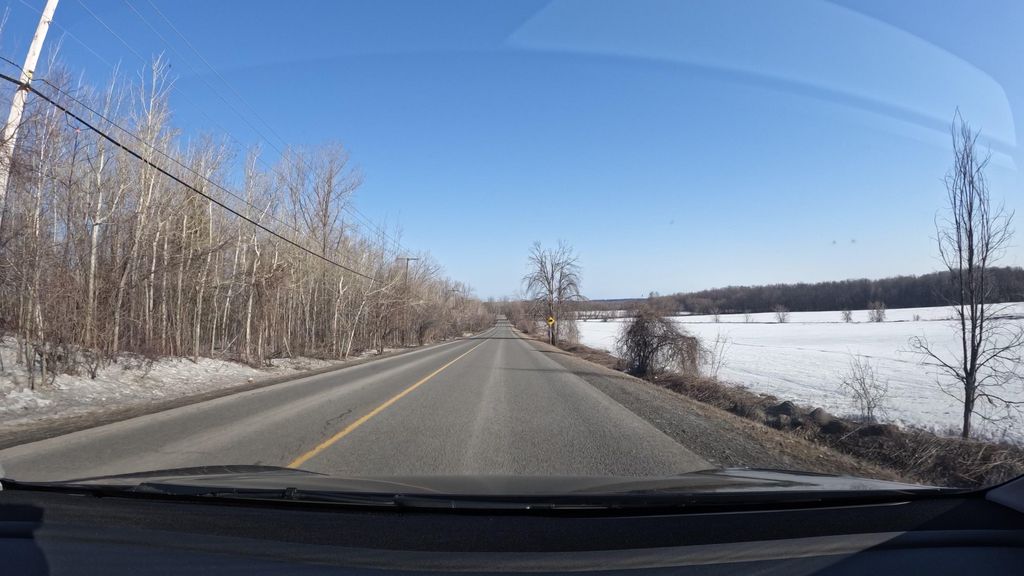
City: montreal